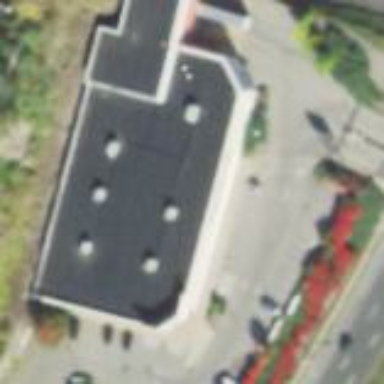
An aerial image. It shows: Retail building.